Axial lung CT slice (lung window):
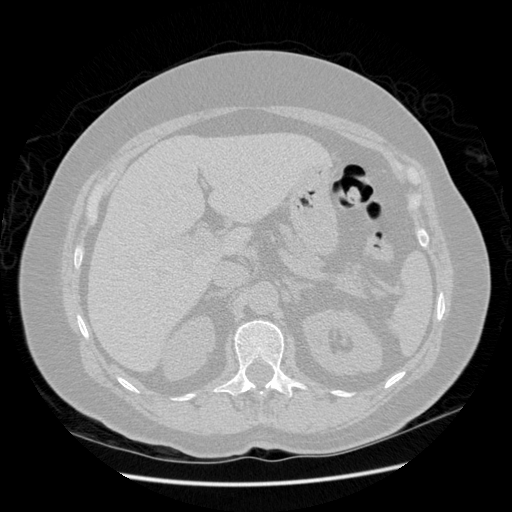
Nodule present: no